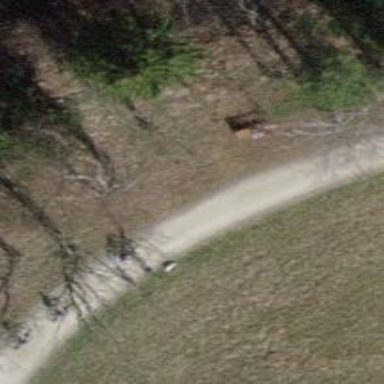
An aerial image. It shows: Brown bench.